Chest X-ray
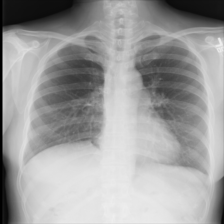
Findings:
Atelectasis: negative
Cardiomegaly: negative
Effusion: negative
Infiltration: negative
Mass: negative
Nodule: negative
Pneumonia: negative
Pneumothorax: negative
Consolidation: negative
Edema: negative
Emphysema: negative
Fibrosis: negative
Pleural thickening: negative
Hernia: negative